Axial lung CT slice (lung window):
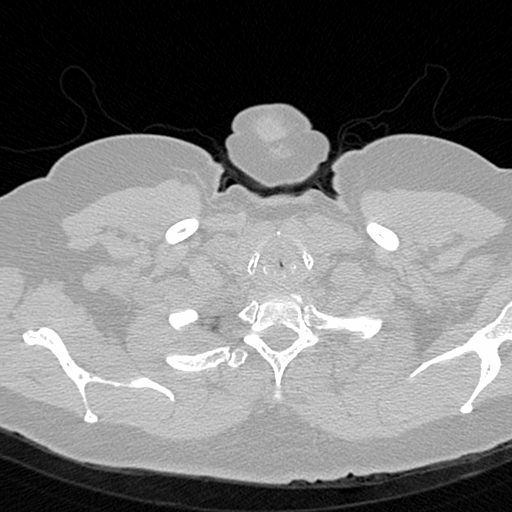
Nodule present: no